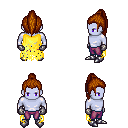
a pixel art fantasy rpg character, male body template, dark elf, purple skin, yellow tattered cape, magenta pants, brunette long topknot hairstyle, metal gloves, metal boots, four views (front, back, left, right), 2x2 character sprite sheet, small pixel art, hard edges, no anti-aliasing